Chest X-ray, PA view. Patient: 30 years old, sex M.
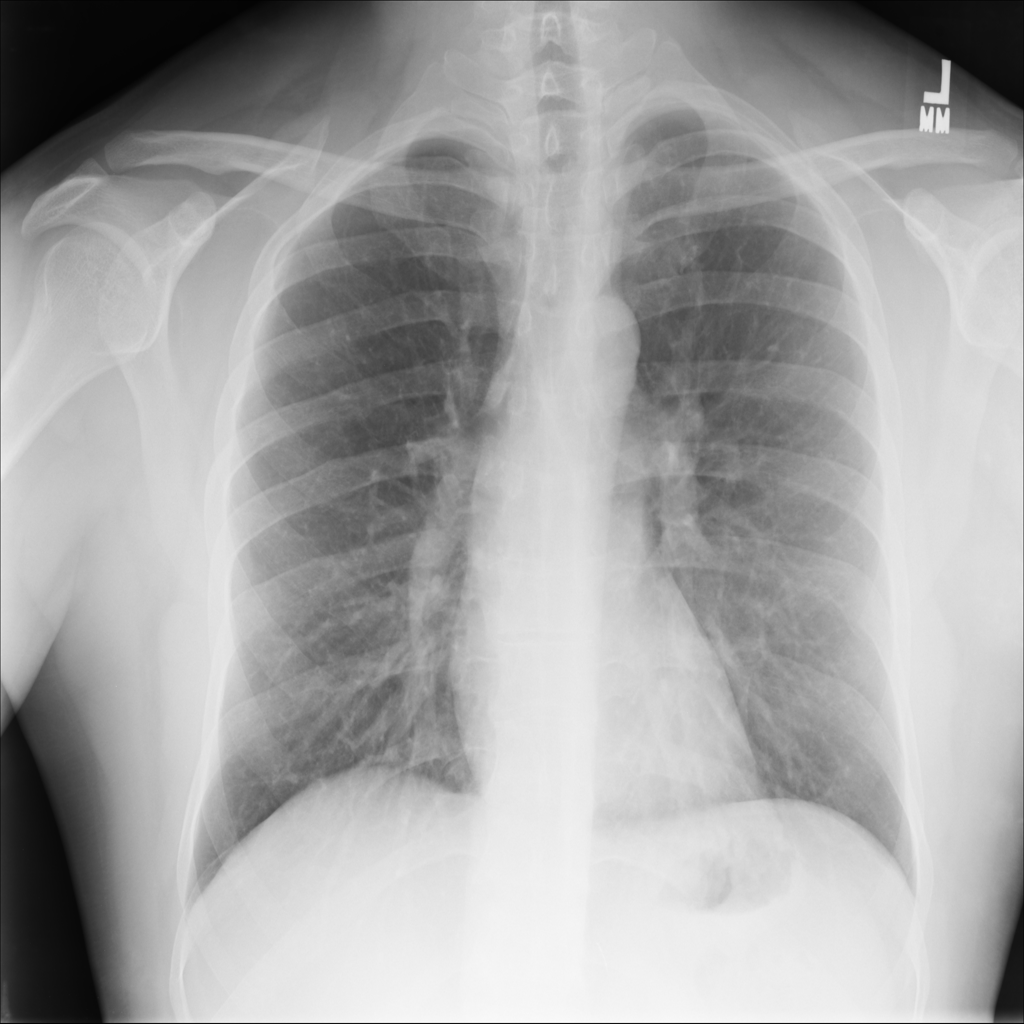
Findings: No Finding